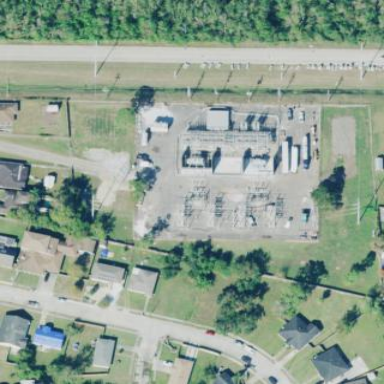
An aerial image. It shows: Outdoor distribution substation.